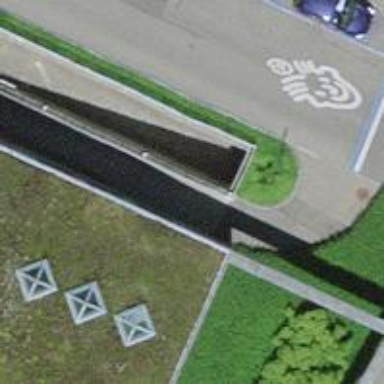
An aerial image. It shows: Parking entrance.